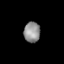
Tissue: lung
Cell type: Epithelial cells
Senescence score: 0.1663
Nuclear area (px): 327
Mean DAPI intensity: 143.483